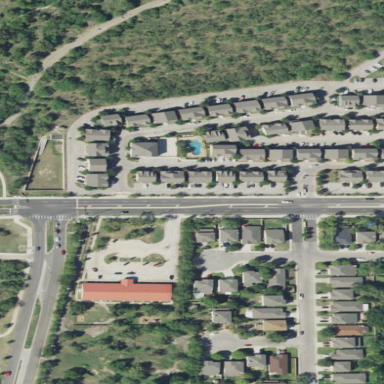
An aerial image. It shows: Residential area with apartments.